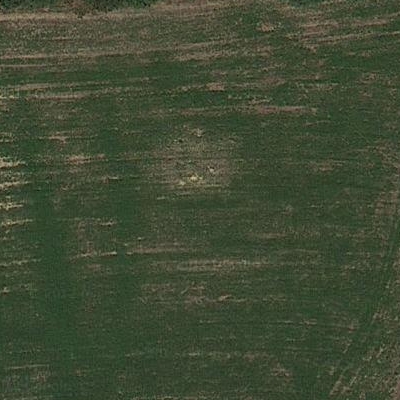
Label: bField